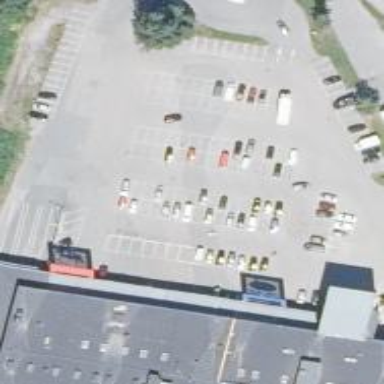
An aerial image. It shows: Parking area.